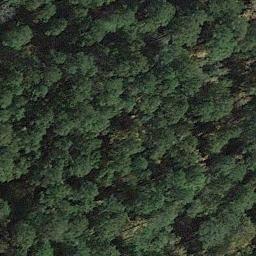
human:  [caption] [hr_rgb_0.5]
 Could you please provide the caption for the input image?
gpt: Many green trees are in a forest .

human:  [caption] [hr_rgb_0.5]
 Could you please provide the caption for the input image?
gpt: This is a dense forest .

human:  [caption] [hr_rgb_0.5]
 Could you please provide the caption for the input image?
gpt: The forest is consist of yellow and green trees .

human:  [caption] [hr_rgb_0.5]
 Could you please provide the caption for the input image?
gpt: The forest has a lot of dense dark green trees .

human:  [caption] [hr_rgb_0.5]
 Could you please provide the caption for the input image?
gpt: A dense forest with many green trees .